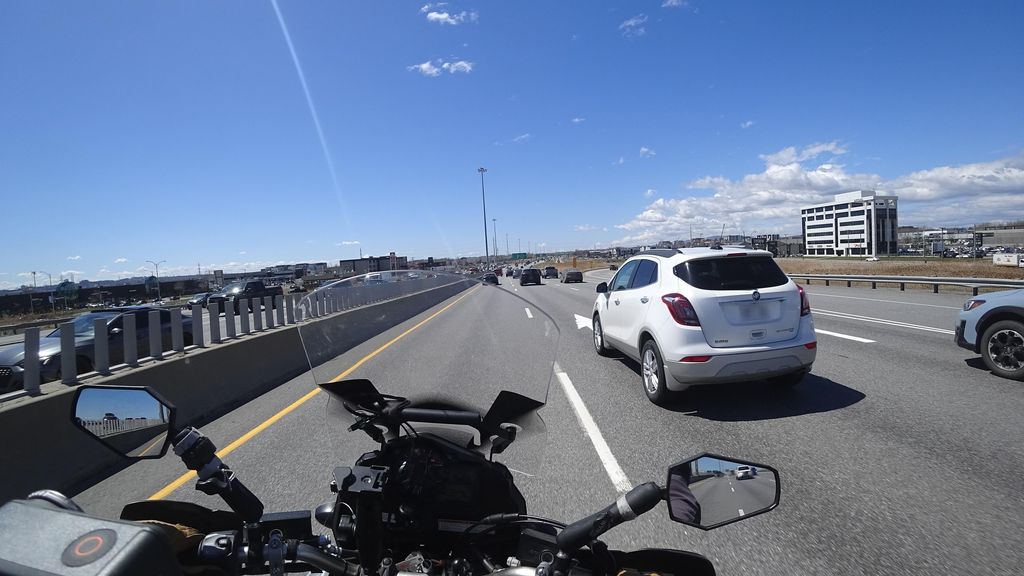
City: quebec_city